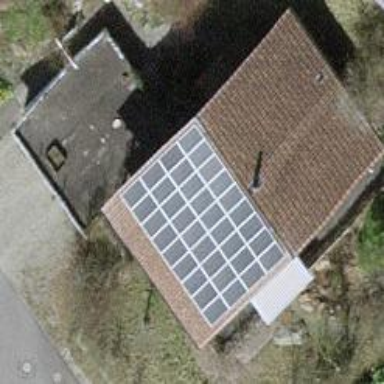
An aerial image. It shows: Solar power generator.